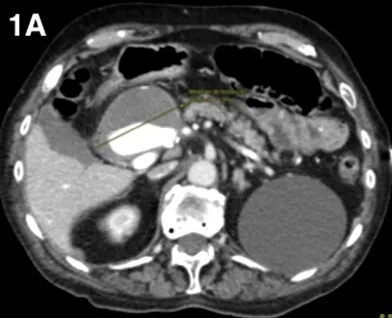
A) Right hepatic artery aneurysm, partially thrombosed.
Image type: radiology (ct)